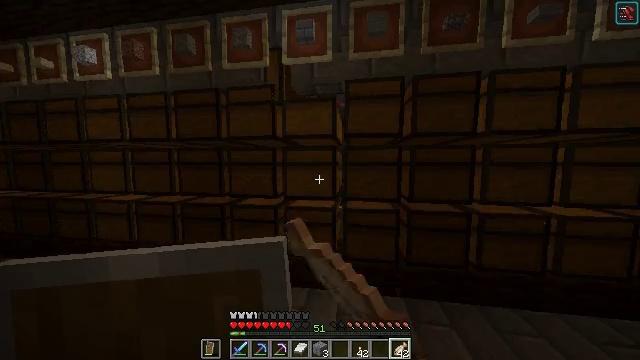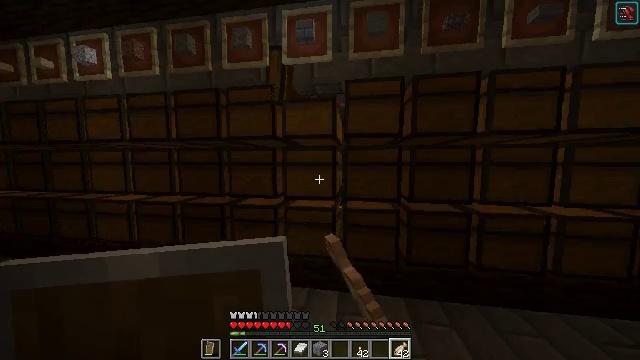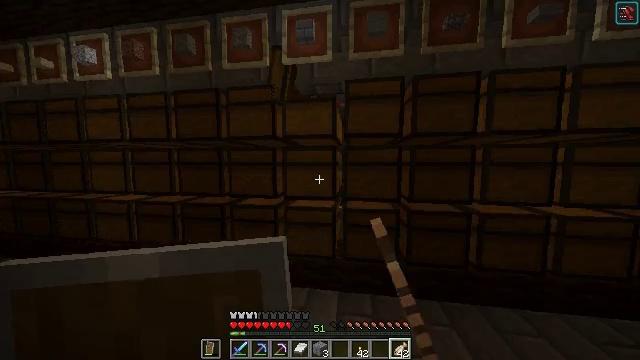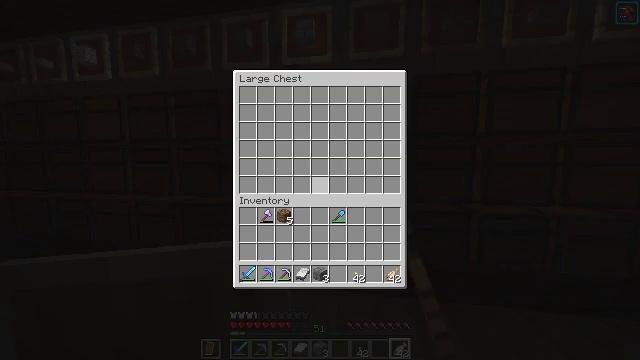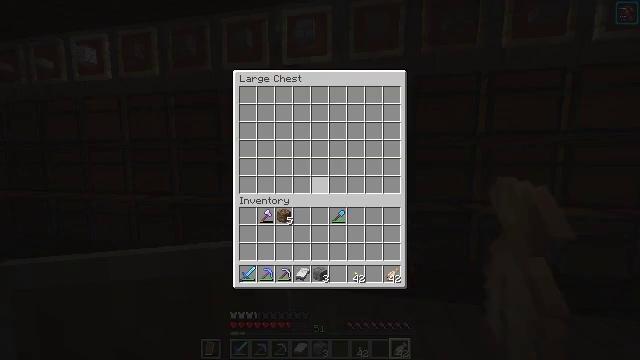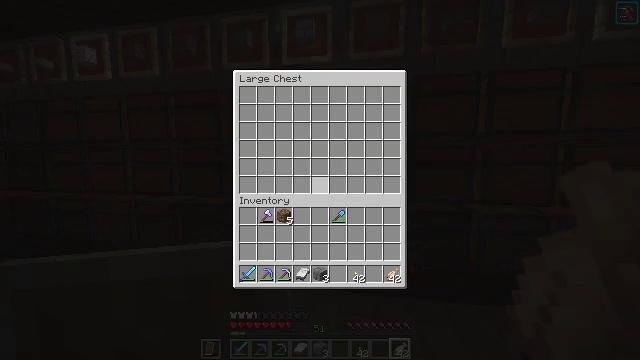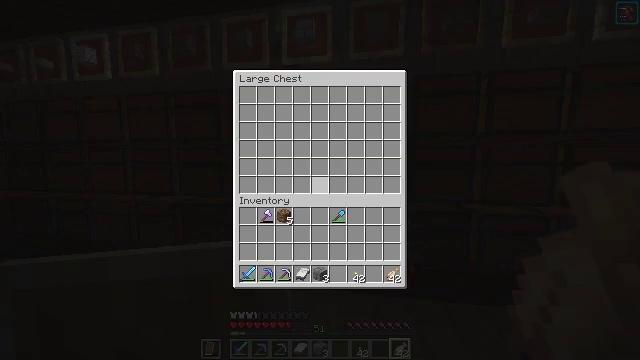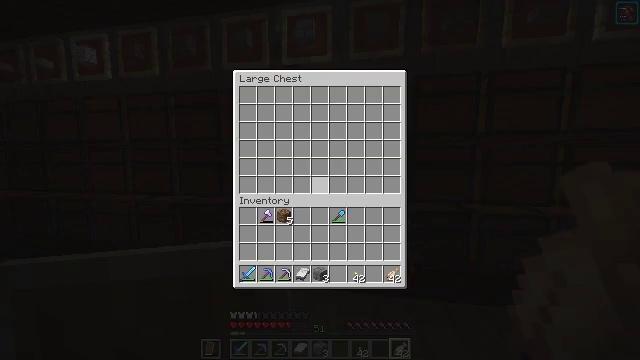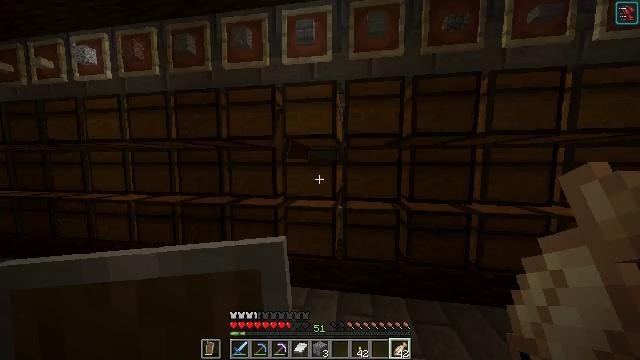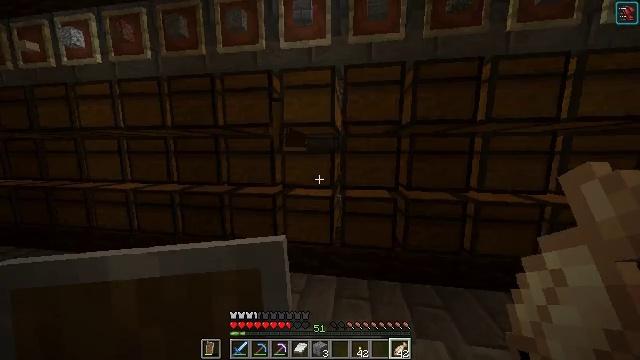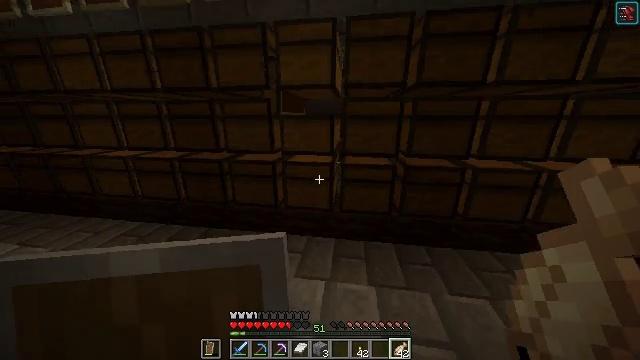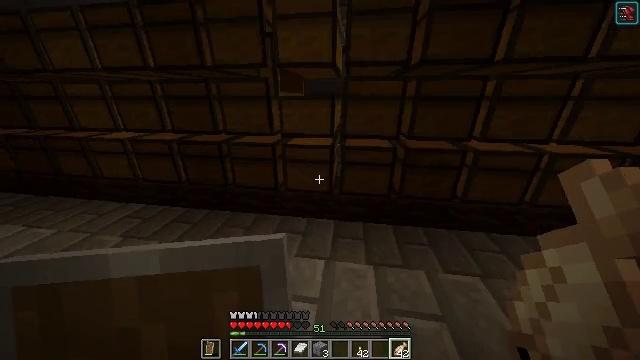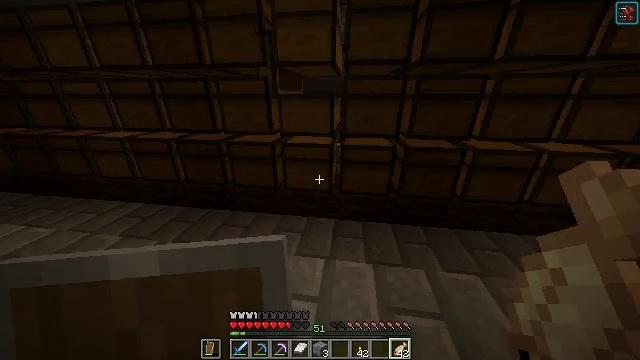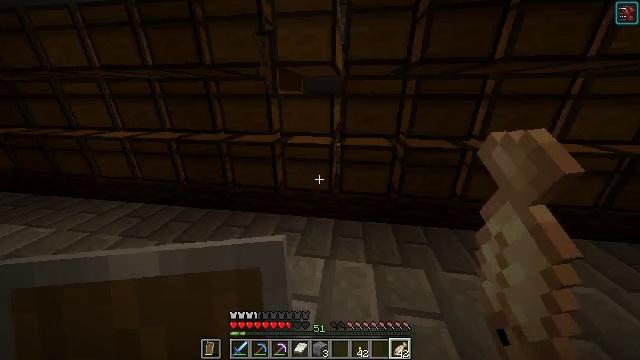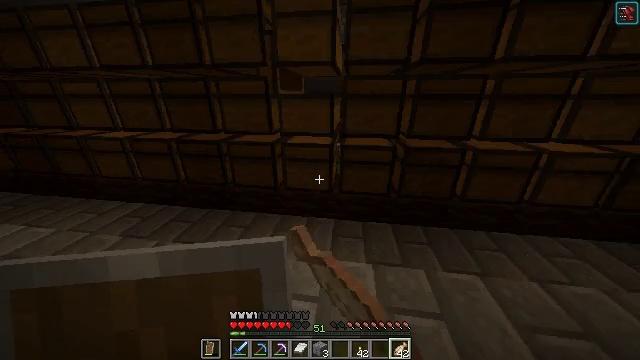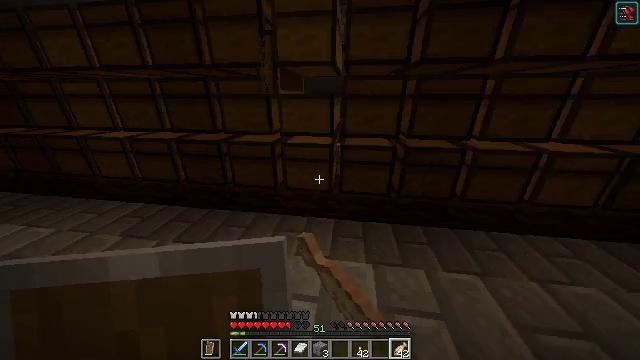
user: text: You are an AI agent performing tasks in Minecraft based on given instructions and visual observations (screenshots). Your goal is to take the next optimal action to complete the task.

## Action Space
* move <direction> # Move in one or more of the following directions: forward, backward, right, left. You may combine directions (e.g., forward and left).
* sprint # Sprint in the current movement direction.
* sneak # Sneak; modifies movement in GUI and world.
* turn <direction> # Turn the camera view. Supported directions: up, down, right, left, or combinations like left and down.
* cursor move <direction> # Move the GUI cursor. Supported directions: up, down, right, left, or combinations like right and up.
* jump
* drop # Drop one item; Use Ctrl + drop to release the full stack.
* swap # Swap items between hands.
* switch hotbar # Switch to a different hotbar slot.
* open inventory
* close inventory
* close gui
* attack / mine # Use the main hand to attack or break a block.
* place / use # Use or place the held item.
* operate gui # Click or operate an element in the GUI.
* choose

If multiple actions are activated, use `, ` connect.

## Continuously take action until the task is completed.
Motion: motion action
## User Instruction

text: Make TNT on the crafting table.
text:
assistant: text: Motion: no_op
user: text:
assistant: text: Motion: no_op
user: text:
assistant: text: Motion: no_op
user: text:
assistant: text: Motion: no_op
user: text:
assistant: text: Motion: no_op
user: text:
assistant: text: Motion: no_op
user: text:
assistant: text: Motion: no_op
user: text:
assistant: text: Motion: close inventory
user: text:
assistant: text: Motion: turn down, close inventory
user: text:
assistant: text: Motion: turn down, close inventory
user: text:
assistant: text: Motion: turn down
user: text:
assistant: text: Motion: use / place
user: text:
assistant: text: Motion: use / place
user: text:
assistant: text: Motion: use / place
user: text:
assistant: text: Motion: no_op
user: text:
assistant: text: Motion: no_op
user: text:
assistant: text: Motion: open gui
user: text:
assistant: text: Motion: no_op
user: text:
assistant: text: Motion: no_op
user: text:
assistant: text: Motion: no_op
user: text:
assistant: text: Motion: no_op
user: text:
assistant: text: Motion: no_op
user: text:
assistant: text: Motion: no_op
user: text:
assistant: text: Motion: cursor move up
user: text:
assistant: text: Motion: cursor move up
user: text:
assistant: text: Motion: cursor move right and up
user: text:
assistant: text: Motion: cursor move right and up
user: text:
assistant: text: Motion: no_op
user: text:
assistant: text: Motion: no_op
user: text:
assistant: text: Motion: no_op